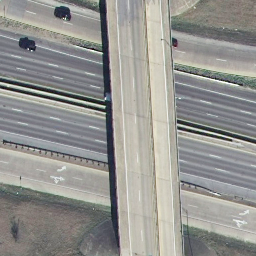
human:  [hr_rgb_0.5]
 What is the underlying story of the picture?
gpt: overpass